Question: This is what Twitter Bootstrap's markup for breadcrumb looks like:
'''
<ol class="breadcrumb">
<li><a href="#">Home</a></li>
<li><a href="#">Library</a></li>
<li class="active">Data</li>
</ol>
'''
Combining Twitter Bootstrap and Microdata markup to make breadcrumbs search engine friendly:
'''
<ol class="breadcrumb">
<li itemscope="" itemtype="http://data-vocabulary.org/Breadcrumb">
<a href="#" itemprop="url">
<span itemprop="title">Home</span>
</a>
</li>
<li itemscope="" itemtype="http://data-vocabulary.org/Breadcrumb">
<a href="#" itemprop="url">
<span itemprop="title">Library</span>
</a>
</li>
<li itemscope="" itemtype="http://data-vocabulary.org/Breadcrumb">
<a href="#" itemprop="url">
<span itemprop="title">Data</span>
</a>
</li>
</ol>
'''
The problem is, if the latter markup is used, I noticed that an extra space is being added before each link in the breadcrumb, as shown in the screenshot below. The same doesn't happen with the original markup.

<URL>
It's not a big deal, but I'd like to know the underlying reason, which I was unable to identify.
Both markups add a space before each link in the breadcrumb.
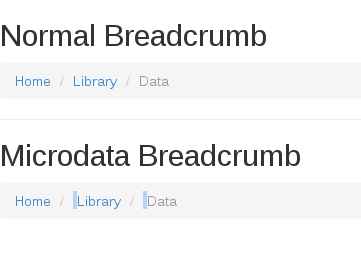
Answer: These spaces are created by line breaks in the HTML.
Related questions:
- <URL>